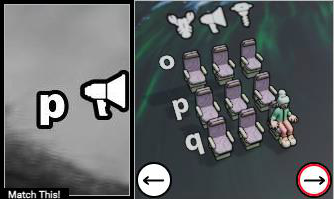
Task: seats
Answer: no